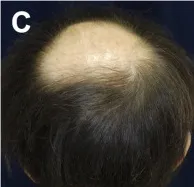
Hairless on top of the head. Dry skin, mild eczema.
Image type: medical_photograph (skin_photograph)